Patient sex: F
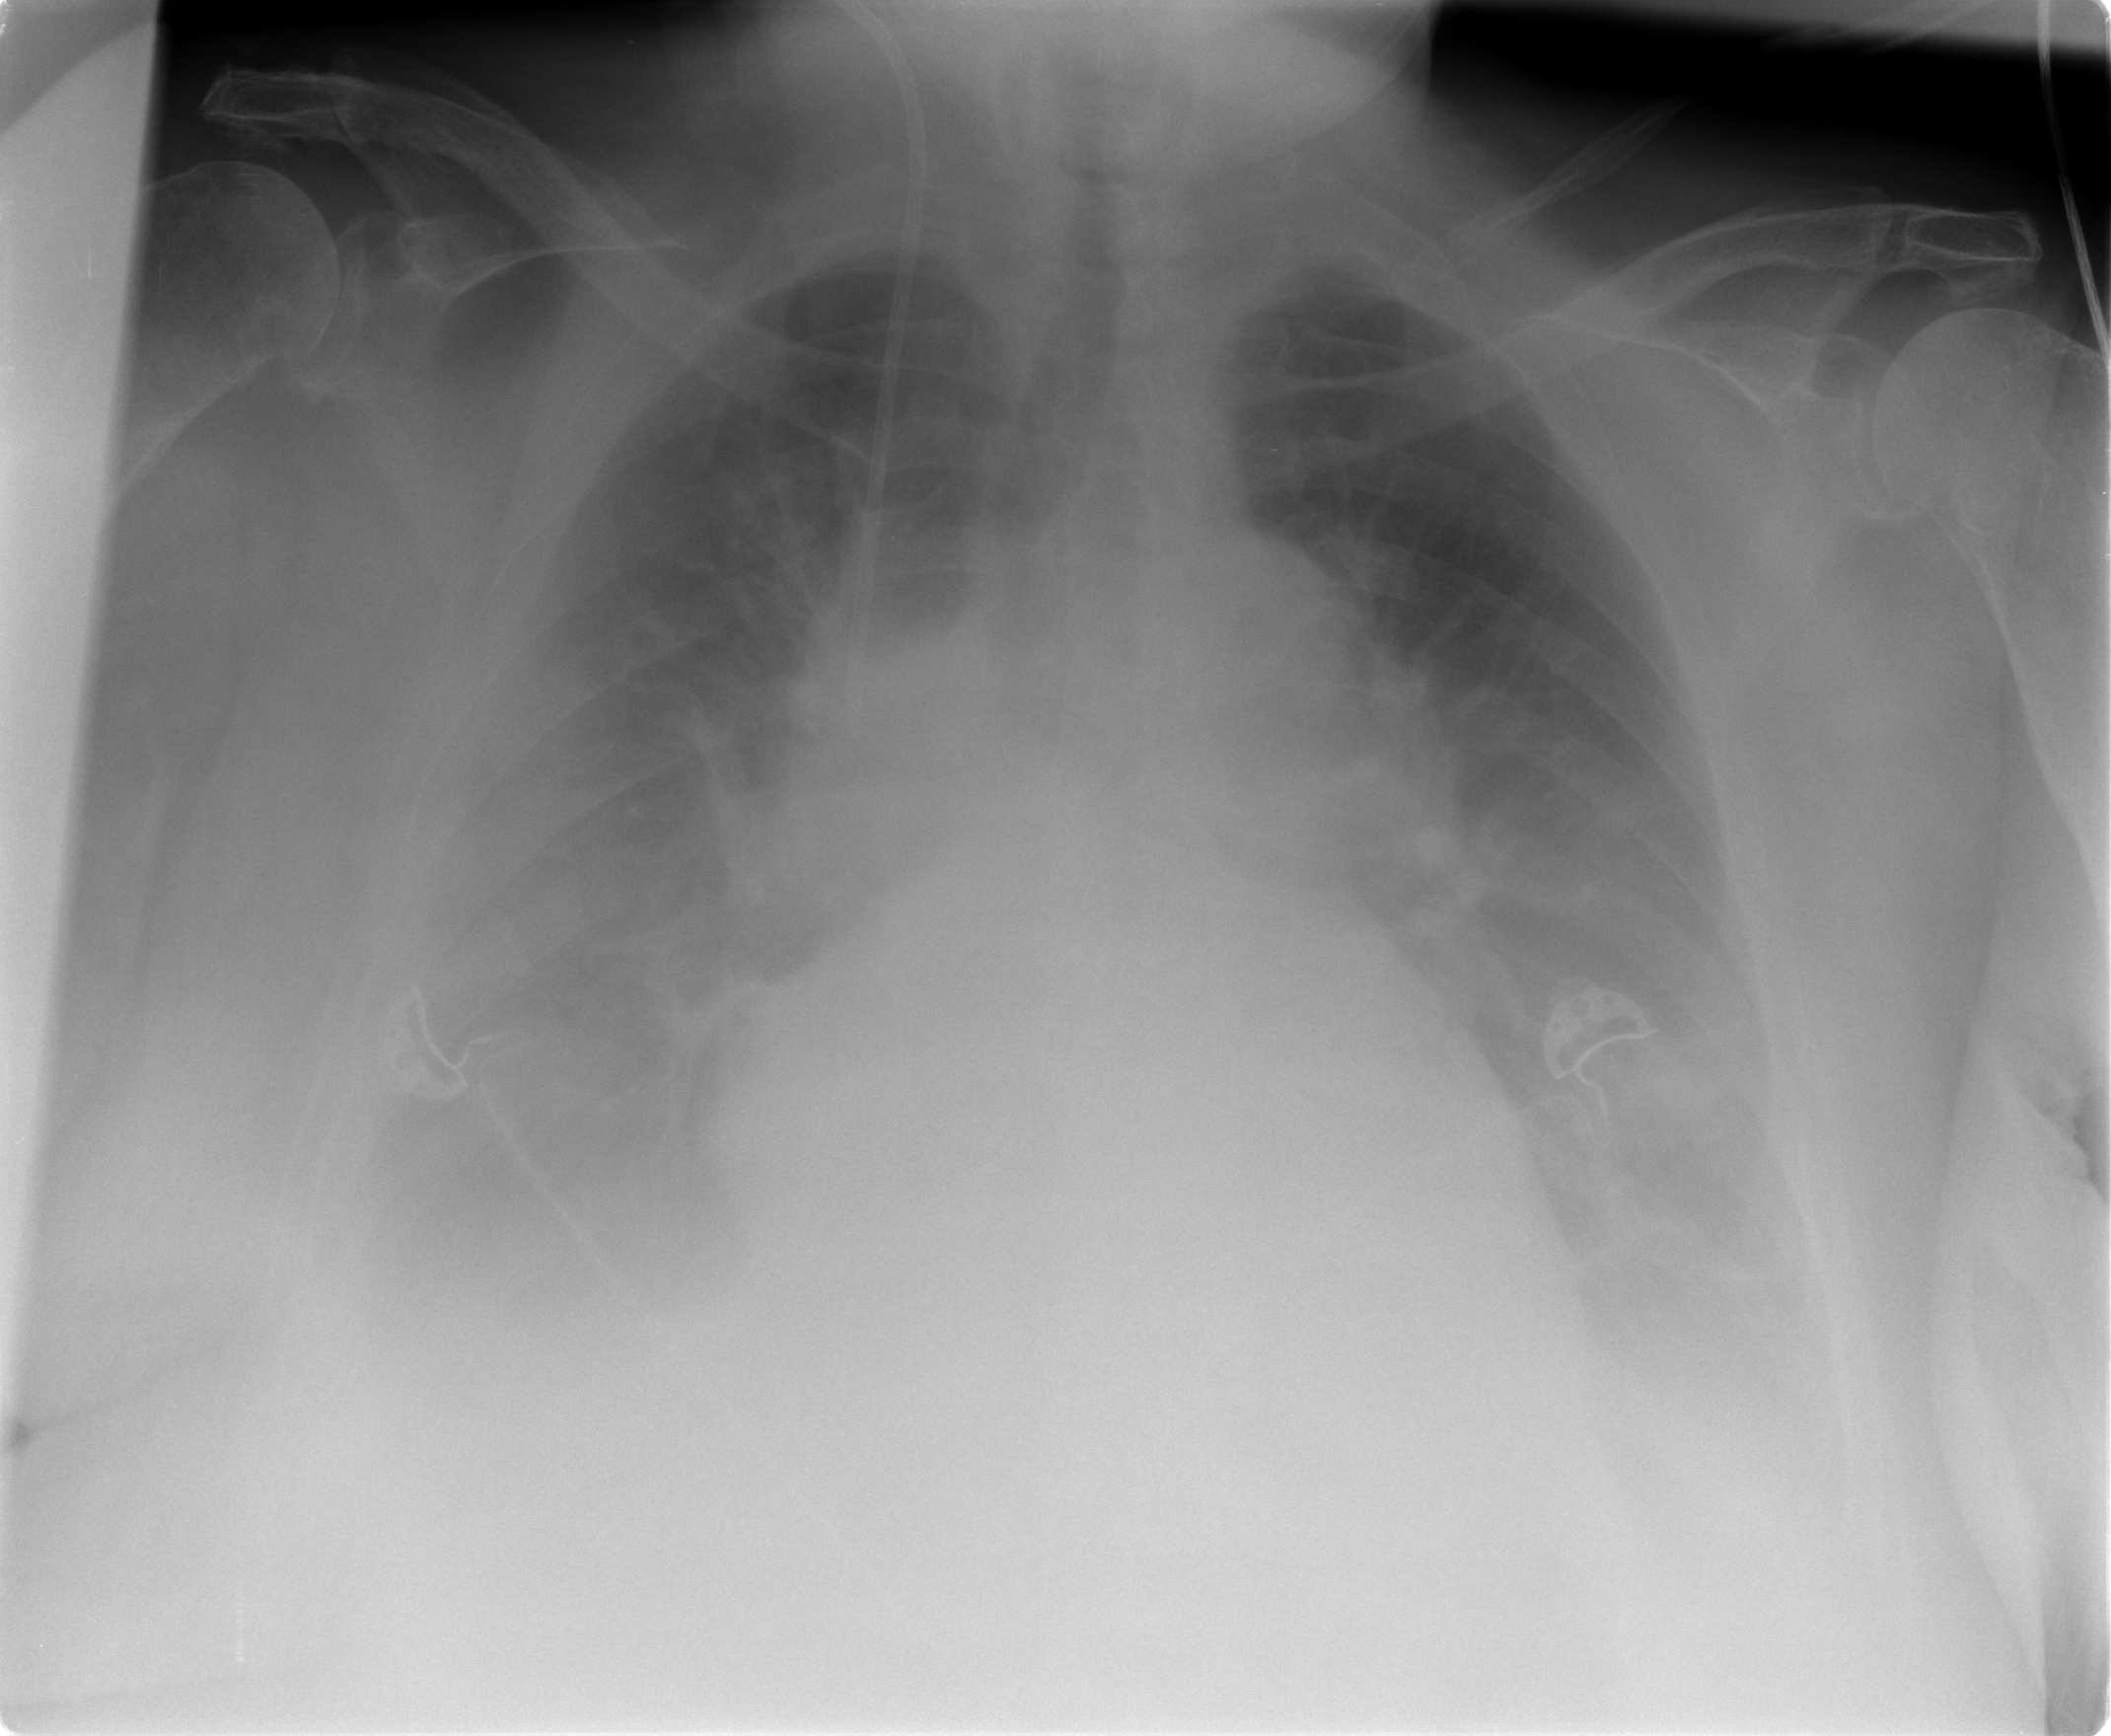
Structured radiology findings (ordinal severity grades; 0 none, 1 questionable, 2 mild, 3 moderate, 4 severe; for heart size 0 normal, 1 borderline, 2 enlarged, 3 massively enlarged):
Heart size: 0
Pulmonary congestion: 2
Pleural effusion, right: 3
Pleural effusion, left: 3
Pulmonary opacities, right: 0
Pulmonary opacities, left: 0
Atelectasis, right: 3
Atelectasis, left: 3